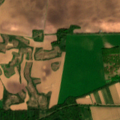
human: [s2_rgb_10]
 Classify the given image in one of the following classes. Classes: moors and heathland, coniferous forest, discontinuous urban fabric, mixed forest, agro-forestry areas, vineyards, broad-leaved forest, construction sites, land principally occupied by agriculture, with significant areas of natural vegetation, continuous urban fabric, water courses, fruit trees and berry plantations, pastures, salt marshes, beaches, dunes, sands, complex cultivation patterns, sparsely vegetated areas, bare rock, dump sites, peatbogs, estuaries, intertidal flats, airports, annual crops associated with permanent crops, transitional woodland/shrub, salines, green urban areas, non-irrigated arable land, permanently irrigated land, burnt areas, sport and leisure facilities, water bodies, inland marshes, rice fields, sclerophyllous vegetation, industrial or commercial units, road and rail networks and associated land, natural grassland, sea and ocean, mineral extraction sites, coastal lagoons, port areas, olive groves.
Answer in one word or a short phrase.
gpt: sport and leisure facilities, non-irrigated arable land, complex cultivation patterns, broad-leaved forest